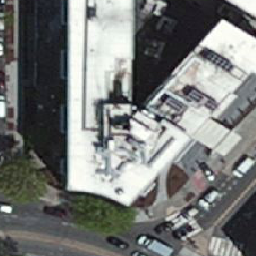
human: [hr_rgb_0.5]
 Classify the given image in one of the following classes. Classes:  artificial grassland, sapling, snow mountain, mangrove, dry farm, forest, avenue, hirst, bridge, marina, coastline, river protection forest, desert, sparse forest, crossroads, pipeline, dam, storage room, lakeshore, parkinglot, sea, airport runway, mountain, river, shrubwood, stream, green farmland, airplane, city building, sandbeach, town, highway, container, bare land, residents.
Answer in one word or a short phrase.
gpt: city building